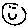
Label: smiley face